Question: I wrote the following code in java to send some data via POST-Variables to a PHP-File of my website and then I want to get the source code of this website.
'''
public DatabaseRequest(String url, IDatabaseCallback db_cb)
{
this.db_cb = db_cb;
site_url = url;
client = new DefaultHttpClient();
request = new HttpPost(site_url);
responseHandler = new BasicResponseHandler();
nameValuePairs = new ArrayList<NameValuePair>(0);
}
public void addParameter(List<NameValuePair> newNameValuePairs)
{
nameValuePairs = newNameValuePairs;
}
public void run()
{
db_cb.databaseFinish(getContent());
}
public String[] getContent()
{
String result = "";
try {
request.setEntity(new UrlEncodedFormEntity(nameValuePairs));
result = client.execute(request, responseHandler);
} catch (ClientProtocolException e) {
e.printStackTrace();
} catch (IOException e) {
e.printStackTrace();
}
String[] result_arr = result.trim().split("<br>");
for (int i = 0; i < result_arr.length; i++)
{
result_arr[i] = result_arr[i].trim();
}
return result_arr;
}
'''
When I want to run this code, then eclipse throws the following error message:

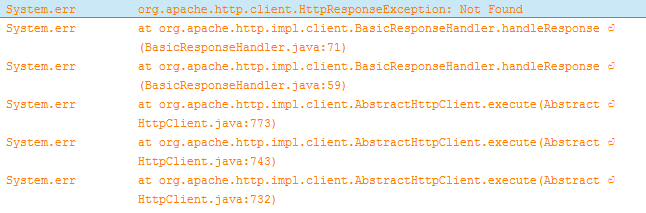
Answer: Try this:
'''
// executes the request and gets the response.
HttpResponse response = client.execute(httpPostRequest);
// get the status code--- 200 = Http.OK
int statusCode = response.getStatusLine().getStatusCode();
HttpEntity httpEntity = response.getEntity();
responseBody = httpEntity.getContent();
if (statusCode = 200) {
// process the responseBody.
}
else{
// there is some error in responsebody
}
'''
To handle 'UnsupportedEncodingException'
Before making HTTP request you need to encode the post data in order to convert all string data into valid url format.
'''
// Url Encoding the POST parameters
try {
httpPostRequest.setEntity(new UrlEncodedFormEntity(nameValuePair));
}
catch (UnsupportedEncodingException e) {
// writing error to Log
e.printStackTrace();
}
'''